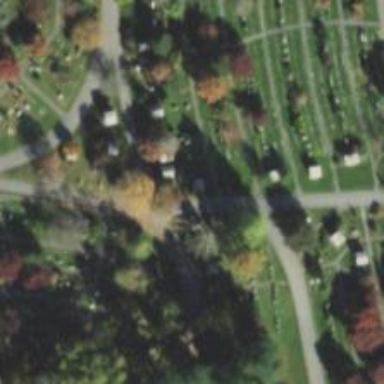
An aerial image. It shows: Road leading to cemetery.